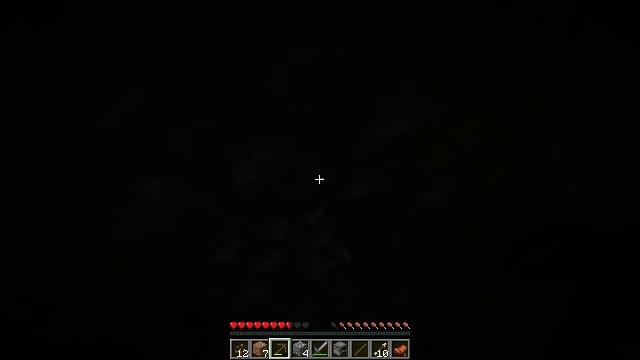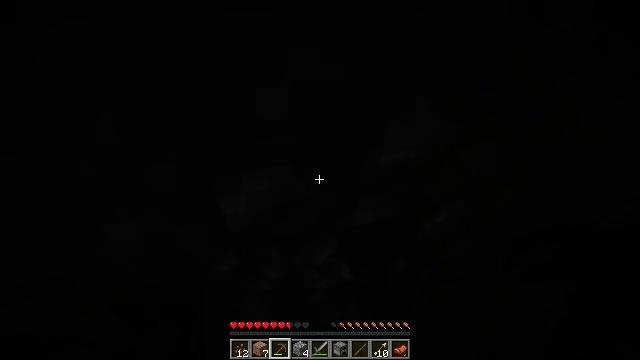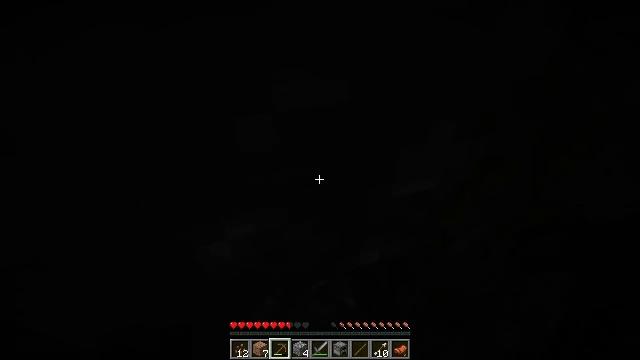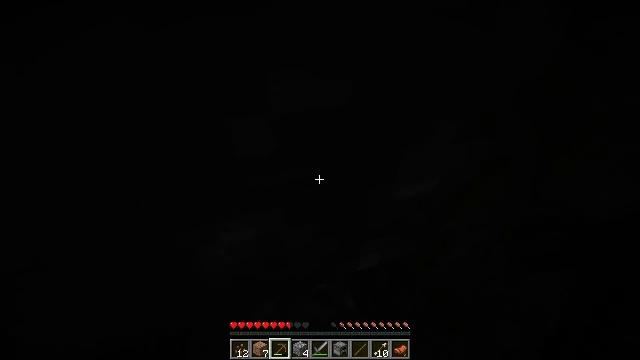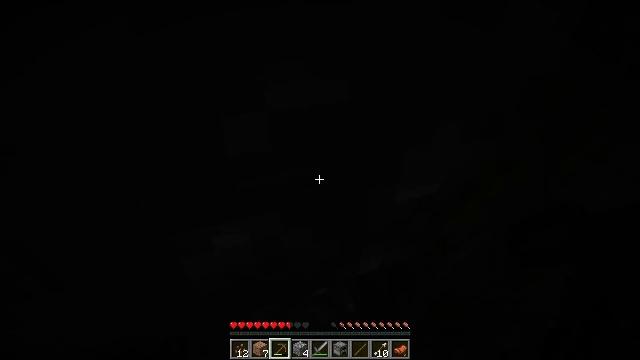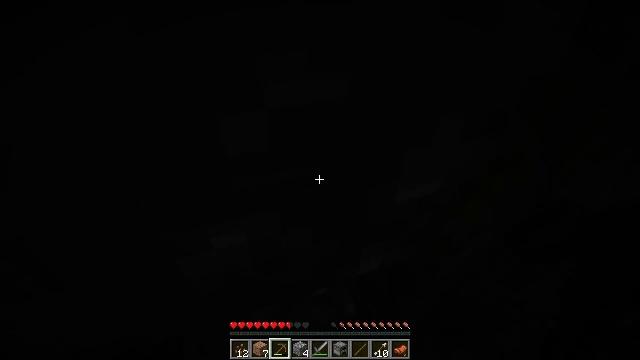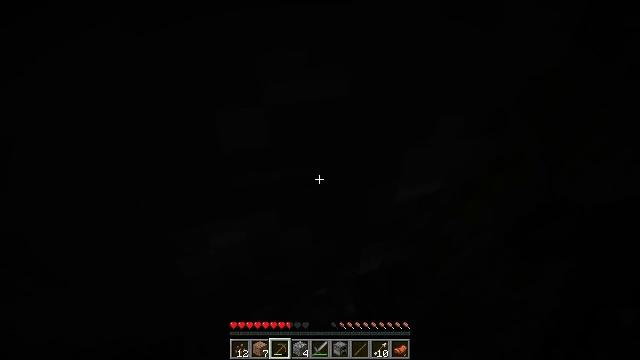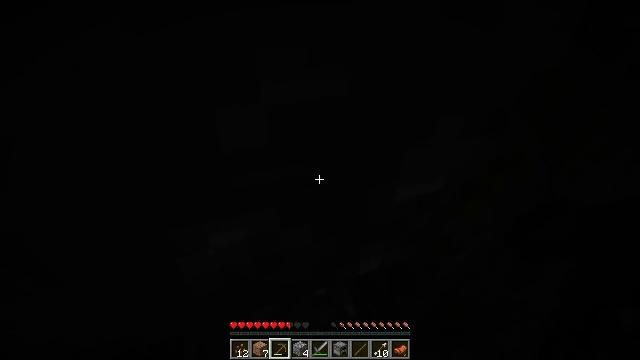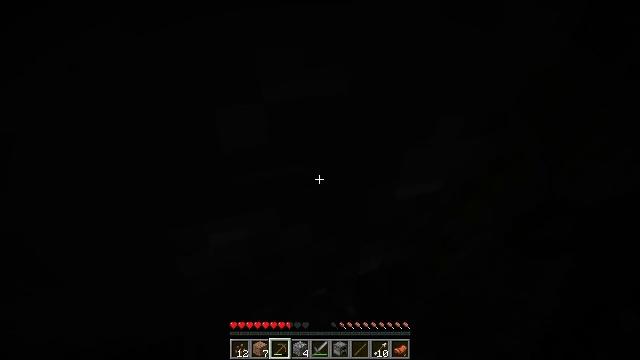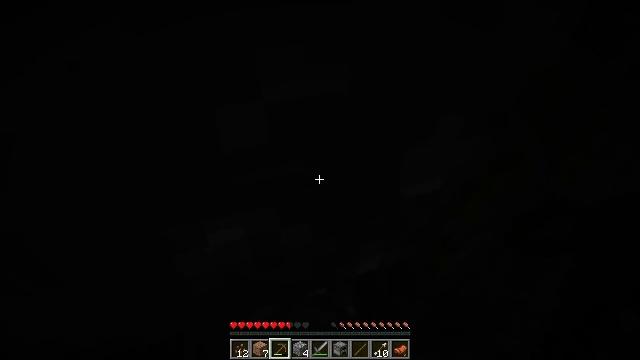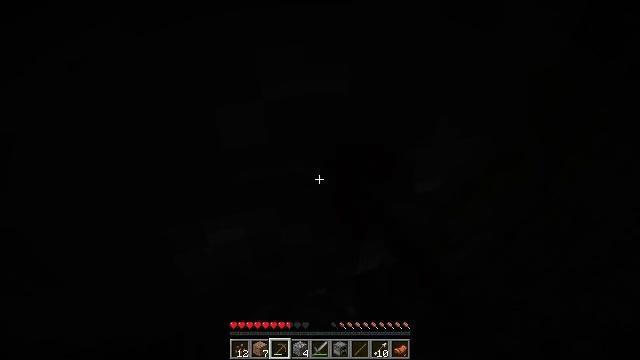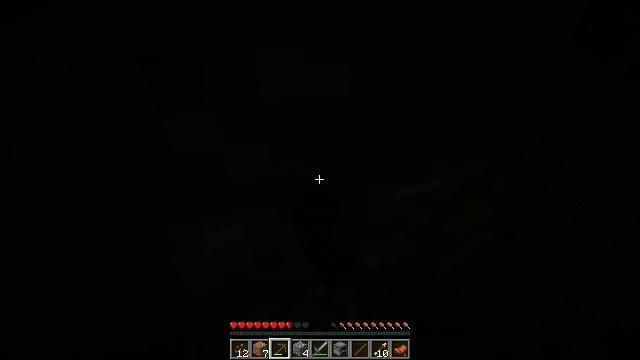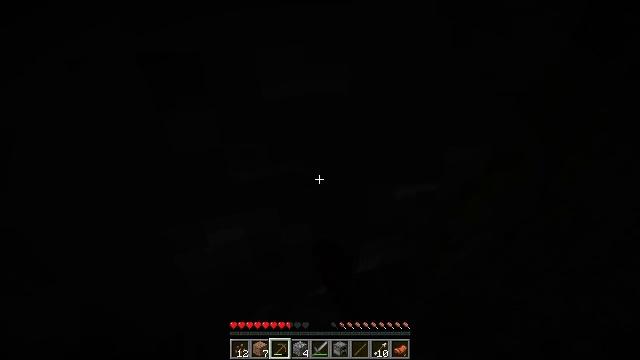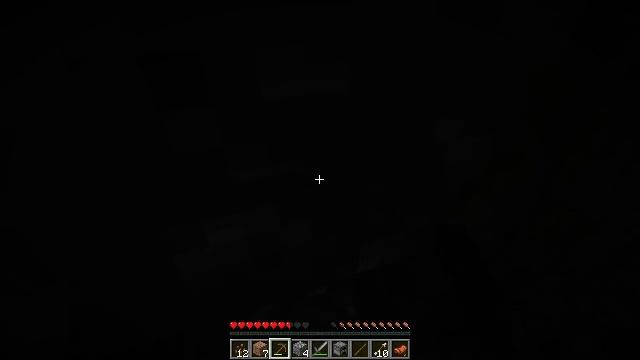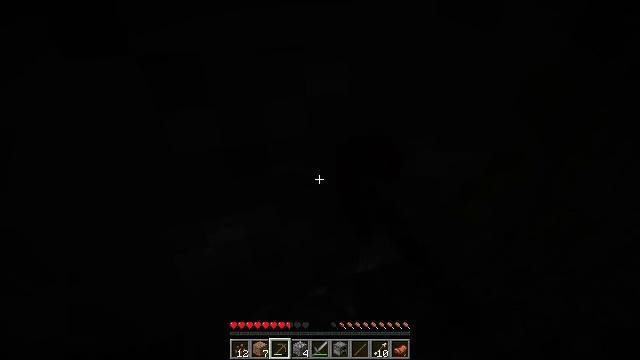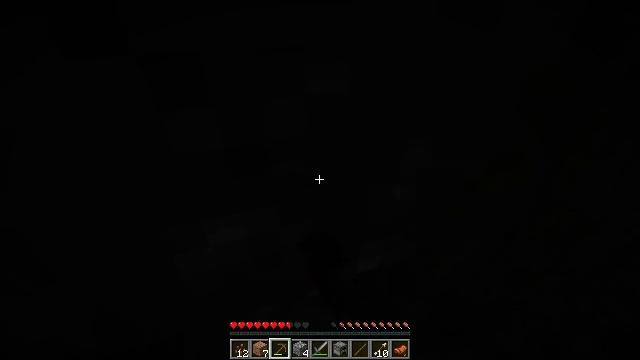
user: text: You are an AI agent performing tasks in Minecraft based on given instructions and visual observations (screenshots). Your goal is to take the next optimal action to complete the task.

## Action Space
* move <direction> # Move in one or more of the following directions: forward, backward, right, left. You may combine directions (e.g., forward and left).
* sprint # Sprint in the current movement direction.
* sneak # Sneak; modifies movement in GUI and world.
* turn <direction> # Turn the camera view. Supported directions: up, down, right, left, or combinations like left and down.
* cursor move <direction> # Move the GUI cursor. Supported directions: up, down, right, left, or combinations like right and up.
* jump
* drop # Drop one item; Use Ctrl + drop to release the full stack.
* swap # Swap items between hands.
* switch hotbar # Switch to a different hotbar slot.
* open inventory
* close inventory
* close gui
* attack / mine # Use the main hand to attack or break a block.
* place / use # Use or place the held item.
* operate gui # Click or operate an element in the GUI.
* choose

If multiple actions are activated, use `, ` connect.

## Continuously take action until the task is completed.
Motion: motion action
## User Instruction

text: Mine cobblestone to craft tools and furnaces.
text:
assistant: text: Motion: no_op
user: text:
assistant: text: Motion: turn up
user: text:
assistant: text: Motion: no_op
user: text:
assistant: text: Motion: no_op
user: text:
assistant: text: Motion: no_op
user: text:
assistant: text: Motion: no_op
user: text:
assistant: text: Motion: no_op
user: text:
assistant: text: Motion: no_op
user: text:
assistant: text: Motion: attack / mine
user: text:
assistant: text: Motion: attack / mine
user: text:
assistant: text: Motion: attack / mine
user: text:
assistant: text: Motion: attack / mine
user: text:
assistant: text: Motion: attack / mine
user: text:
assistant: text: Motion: attack / mine
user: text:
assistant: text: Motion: attack / mine
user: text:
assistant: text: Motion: attack / mine
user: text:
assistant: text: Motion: turn left and up, attack / mine
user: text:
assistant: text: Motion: turn left and up, attack / mine
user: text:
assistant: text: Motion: turn left and up, attack / mine
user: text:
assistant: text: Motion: attack / mine
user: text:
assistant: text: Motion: attack / mine
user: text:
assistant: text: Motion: attack / mine
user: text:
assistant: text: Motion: attack / mine
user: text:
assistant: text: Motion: attack / mine
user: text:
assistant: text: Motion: attack / mine
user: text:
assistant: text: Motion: attack / mine
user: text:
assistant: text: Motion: attack / mine
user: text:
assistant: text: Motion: attack / mine
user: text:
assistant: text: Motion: attack / mine
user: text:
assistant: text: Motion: attack / mine